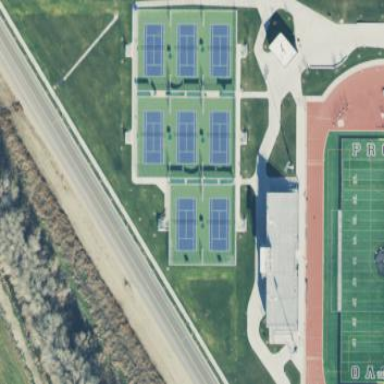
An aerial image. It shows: Tennis court on pitch.